Brain MRI, t2w sequence, axial 2D slice.
Patient: age 50, sex M, weight 95 kg, height 1.95 m
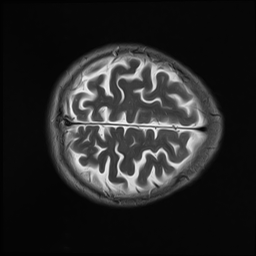